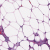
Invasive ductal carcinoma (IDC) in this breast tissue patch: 0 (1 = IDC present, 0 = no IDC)